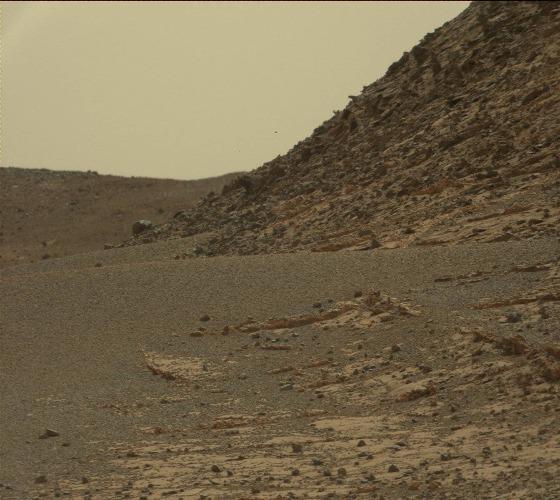
Terrain classes present: Bedrock, Gravel / Sand / Soil, Rock, Sky / Distant Mountains